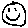
Label: smiley face